Question: I've seen that WPF tooltips can be shown as being not clipped to the window they're viewed in, but for me they are clipping to the window.
<URL>
My results:
'''
<TextBlock Text="?" ToolTip="Denotes if initial dividend calculation will be rounded to nearest $0.01" />
'''

Any ideas why this is showing within the borders of the window? Every other example I can find has the tooltip showing above the window
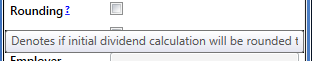
Answer: Much later, I found the solution. Applying the following style will wrap the text, and stop the tooltip from being truncated.
'''
<Style TargetType="ToolTip">
<Setter Property="ContentTemplate">
<Setter.Value>
<DataTemplate>
<StackPanel>
<TextBlock Text="{Binding}" TextWrapping="Wrap" />
</StackPanel>
</DataTemplate>
</Setter.Value>
</Setter>
</Style>
'''